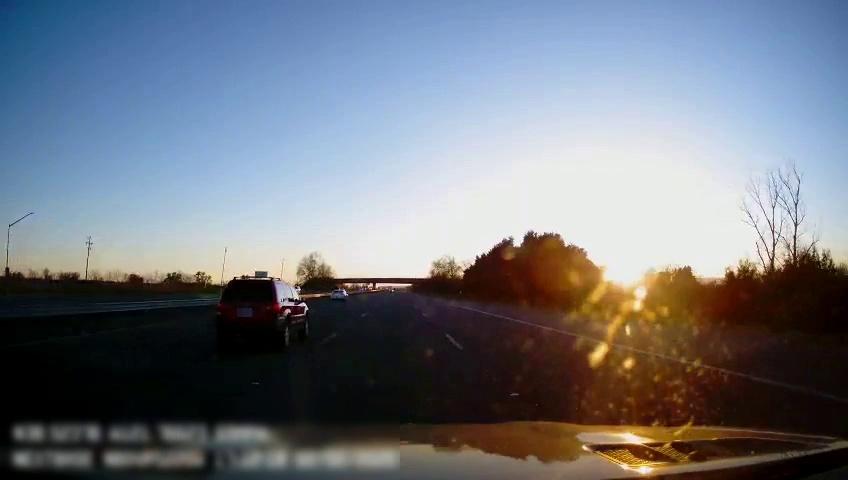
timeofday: Day
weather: Sunny
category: Drivable Space
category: Vehicles | SUV
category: Vehicles | Car
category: Lanes | Alternate Lane
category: Lanes | Alternate Lane
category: Lanes | Current Lane
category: Lanes | Current Lane
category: Lanes | Alternate Lane